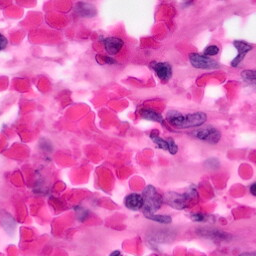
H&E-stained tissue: Pancreatic